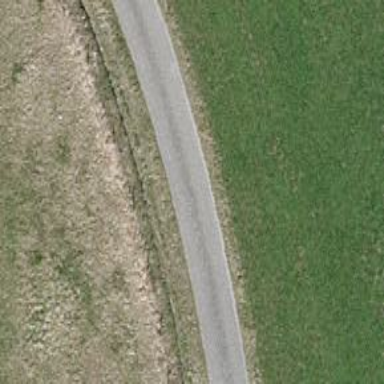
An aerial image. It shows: Unclassified road.